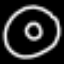
Label: donut